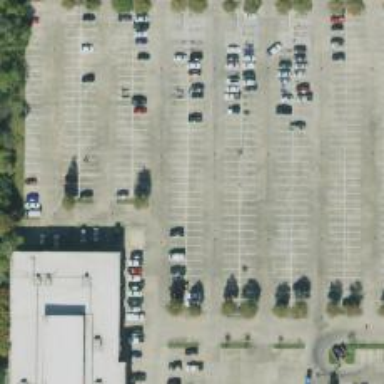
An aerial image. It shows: Parking space.